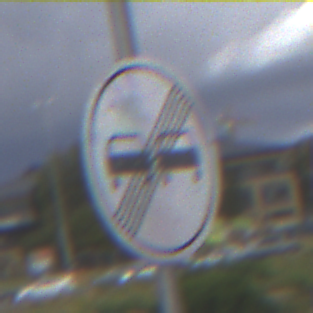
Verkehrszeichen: EndeUeberholverbot
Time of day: MorningAfternoon
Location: Outdoor (Suburban)
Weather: PartlyCloudy
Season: NotSpecified
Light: Natural